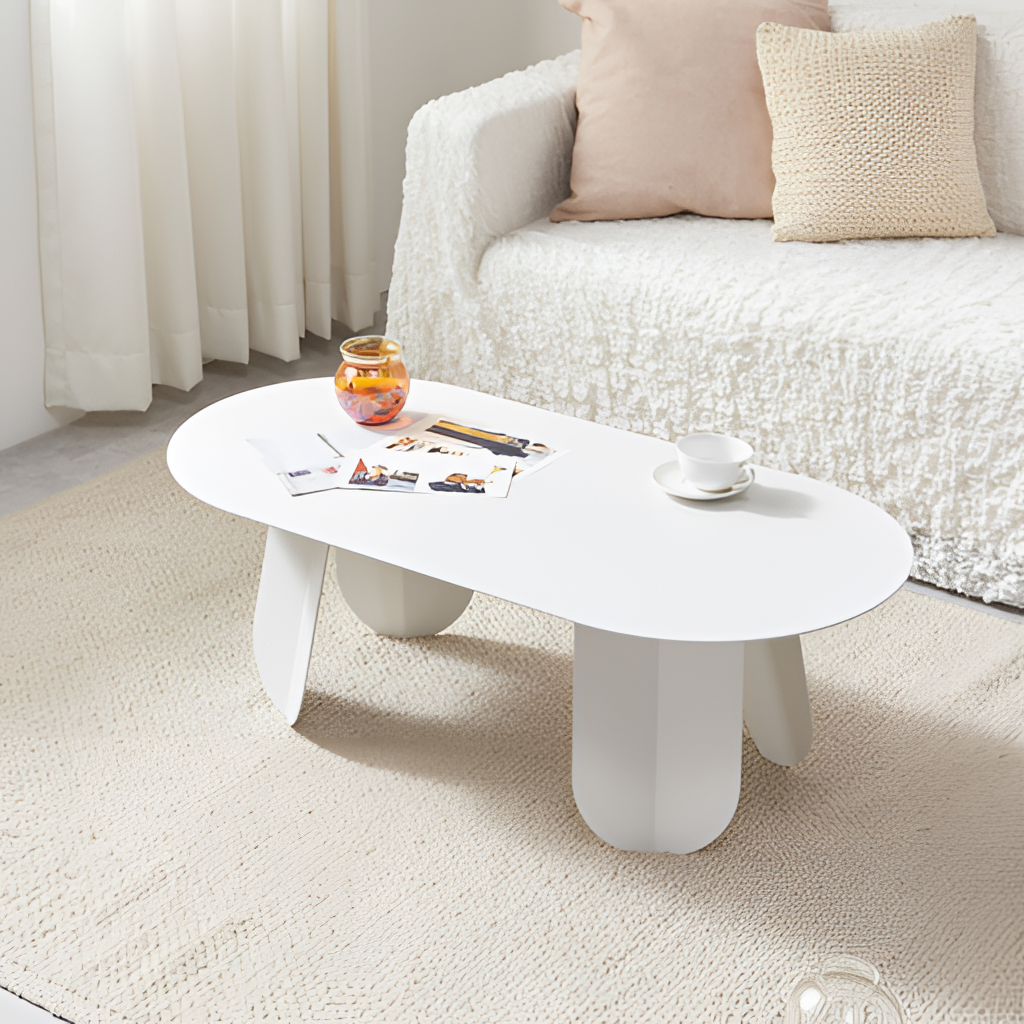
living room, wood coffee table, beige fabric flooring, with woven pattern, minimalist, beige fabric wallpaper, with solid pattern